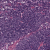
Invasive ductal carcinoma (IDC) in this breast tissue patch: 0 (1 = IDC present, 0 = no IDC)